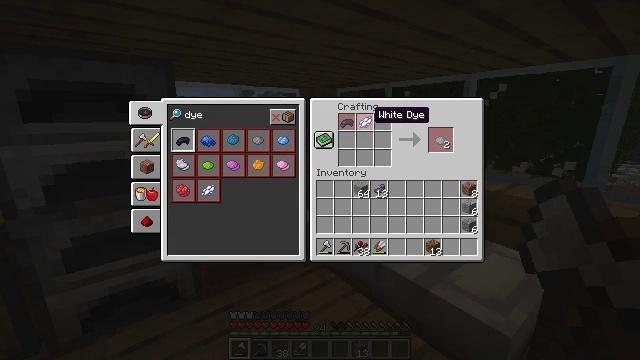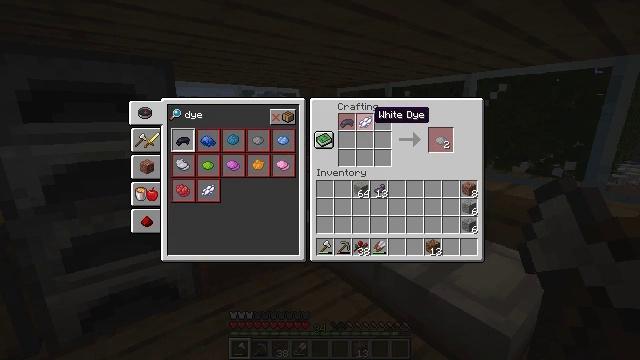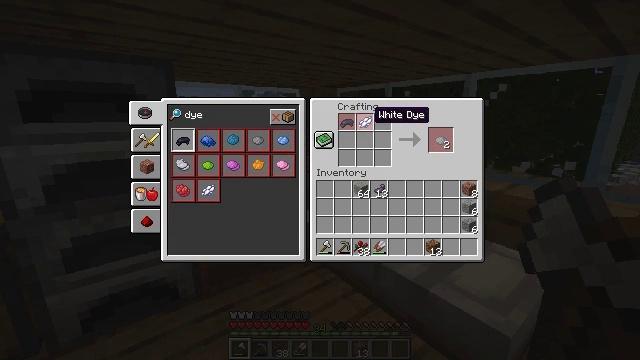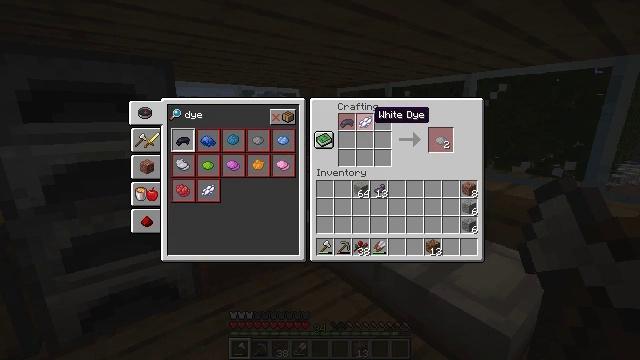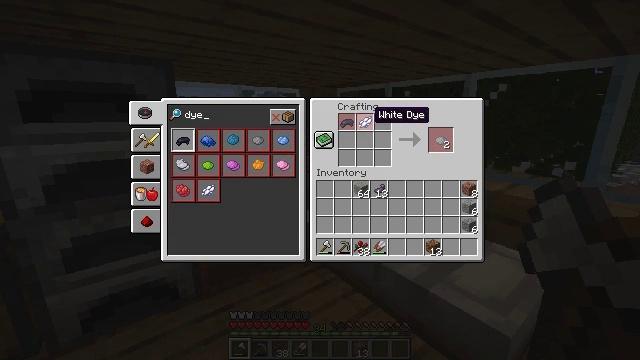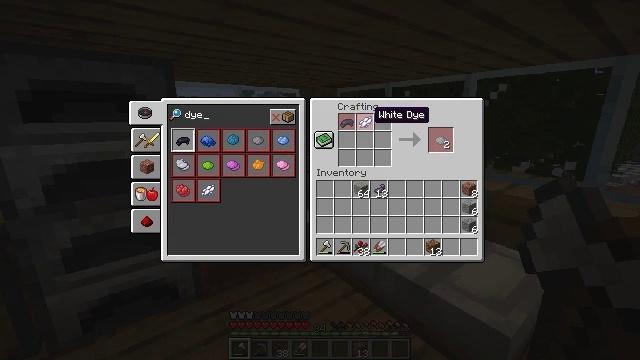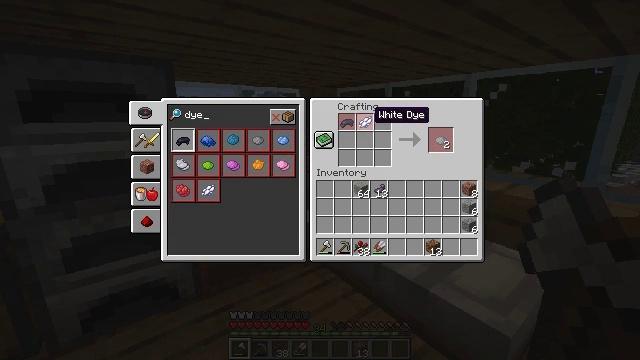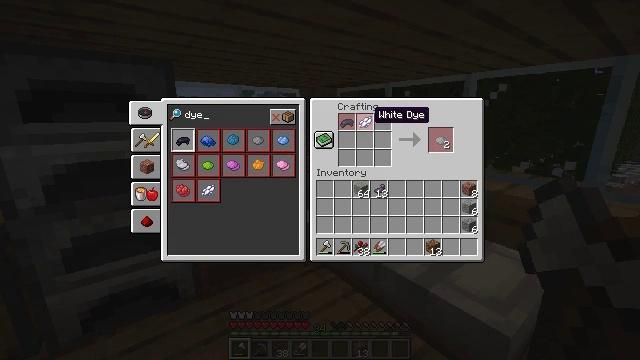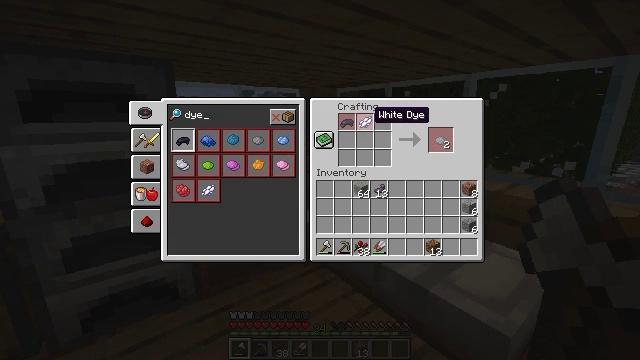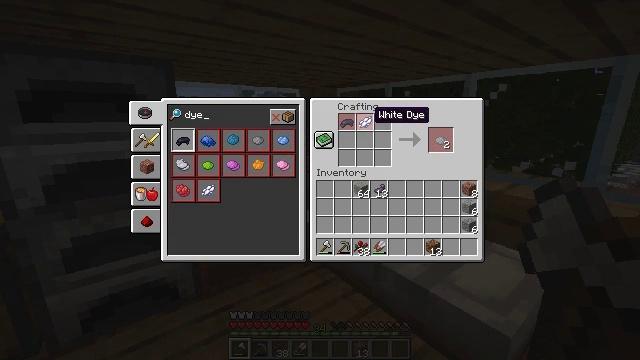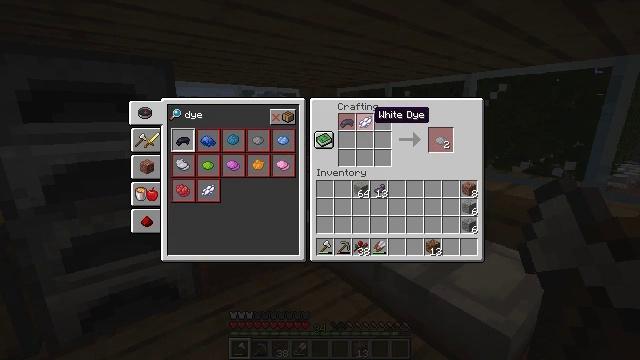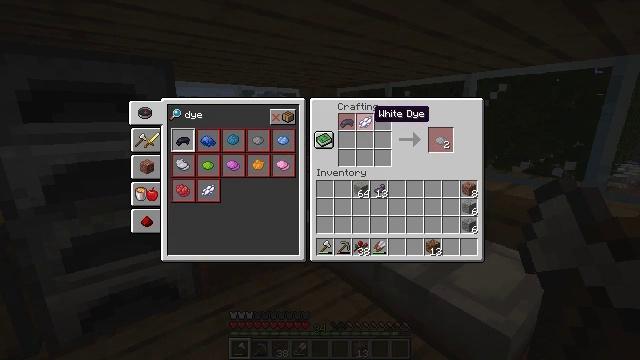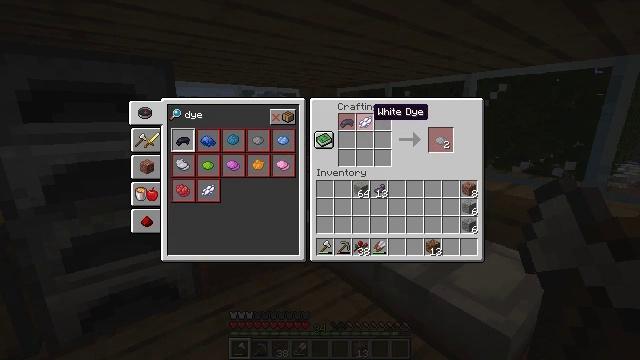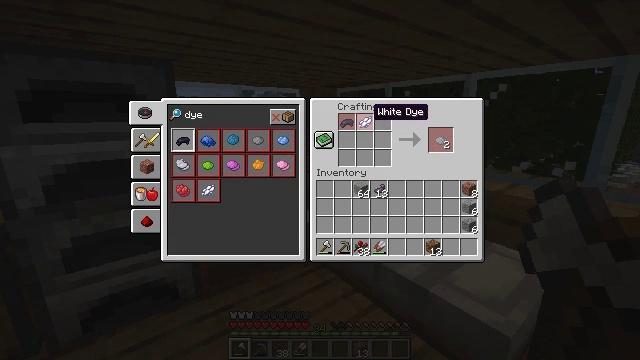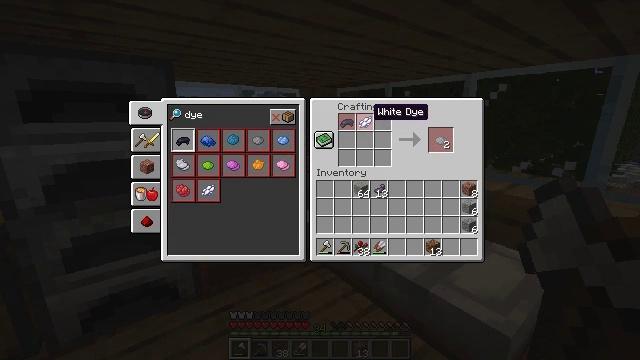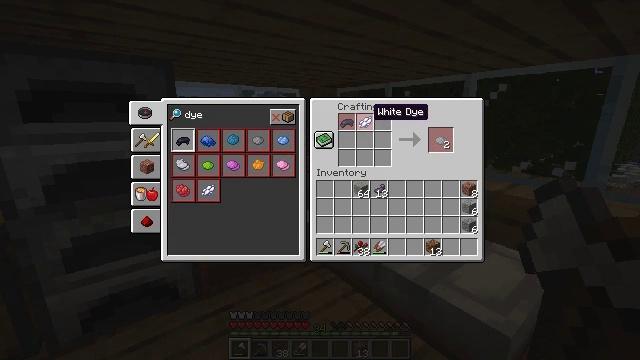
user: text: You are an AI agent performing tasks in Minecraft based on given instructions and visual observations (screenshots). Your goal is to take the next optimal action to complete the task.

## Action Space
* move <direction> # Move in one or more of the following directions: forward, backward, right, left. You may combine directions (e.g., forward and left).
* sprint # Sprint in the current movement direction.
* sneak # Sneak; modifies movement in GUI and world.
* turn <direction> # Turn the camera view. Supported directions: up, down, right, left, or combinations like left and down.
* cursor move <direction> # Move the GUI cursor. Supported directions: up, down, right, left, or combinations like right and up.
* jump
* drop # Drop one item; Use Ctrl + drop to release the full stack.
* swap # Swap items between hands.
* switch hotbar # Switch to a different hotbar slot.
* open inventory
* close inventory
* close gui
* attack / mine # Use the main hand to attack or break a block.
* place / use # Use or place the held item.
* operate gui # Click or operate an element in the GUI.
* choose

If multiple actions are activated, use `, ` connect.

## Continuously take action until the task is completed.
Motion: motion action
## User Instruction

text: Obtain black dye via the crafting process.
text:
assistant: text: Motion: no_op
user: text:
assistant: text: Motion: no_op
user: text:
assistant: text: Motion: no_op
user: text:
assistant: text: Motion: no_op
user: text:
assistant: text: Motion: no_op
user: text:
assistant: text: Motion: no_op
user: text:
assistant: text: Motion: no_op
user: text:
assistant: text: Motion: no_op
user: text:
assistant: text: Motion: no_op
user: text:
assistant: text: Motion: no_op
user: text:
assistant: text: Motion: no_op
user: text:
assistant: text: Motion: no_op
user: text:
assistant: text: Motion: no_op
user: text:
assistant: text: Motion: no_op
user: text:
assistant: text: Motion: no_op
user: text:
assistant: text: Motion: no_op
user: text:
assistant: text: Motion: no_op
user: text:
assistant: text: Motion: no_op
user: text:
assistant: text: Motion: no_op
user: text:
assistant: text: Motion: no_op
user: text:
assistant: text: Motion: no_op
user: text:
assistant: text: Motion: no_op
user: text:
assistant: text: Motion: no_op
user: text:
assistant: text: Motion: no_op
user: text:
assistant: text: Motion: no_op
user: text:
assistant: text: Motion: no_op
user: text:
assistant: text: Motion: no_op
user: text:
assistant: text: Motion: no_op
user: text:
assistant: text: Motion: no_op
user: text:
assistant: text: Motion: no_op